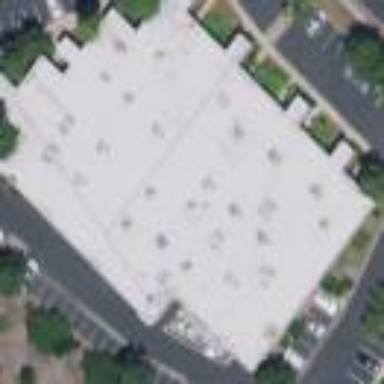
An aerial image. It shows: Commercial building.